Question: I'm writing a simple static library for myself recently. It include some ui control, macro, and additions of cocoa touch class, but there's something wrong with my code, and I don't know how to solve it.
I did these steps:
1. create a cocoa touch static library project named Orange, just for test.
2. add a NSObject subclass named MyMath, implement code.
3. add 2 files for NSArray addition, implement code.
4. move the project directory to "/".
5. create a window based application named TestOrange.
6. drag the Orange.xcodeproj into TestOrange.
7. set header search paths to "/Orange/Orange"
8. set Build Phases like the image bellow showed.
when i run the TestOrange, it can print the result of MyMath, but crash immediately.

MyMath can work, but NSArrayAdditions can't work. I think there's something wrong with NSArrayAdditions.
anyone encountered this problem before? please help me.
thanks in advance.
all code have listed here.
MyMath
'''
@interface MyMath : NSObject {
}
- (NSNumber*)AddA:(int)a B:(int)b;
@end
@implementation MyMath
- (NSNumber*)AddA:(int)a B:(int)b {
return [NSNumber numberWithInt:a+b];
}
@end
'''
NSArrayAdditions
'''
@interface NSArray (Additions)
- (NSNumber*)Double:(int)a;
@end
@implementation NSArray (Additions)
- (NSNumber*)Double:(int)a {
return [NSNumber numberWithInt:2*a];
}
@end
'''
use libOrange
'''
#import "TestOrangeAppDelegate.h"
#import "MyMath.h"
#import "NSArrayAdditions.h"
@implementation TestOrangeAppDelegate
@synthesize window=_window;
- (BOOL)application:(UIApplication *)application didFinishLaunchingWithOptions:(NSDictionary *)launchOptions
{
MyMath *mm = [[MyMath alloc] init];
NSLog(@"%@", [mm AddA:12 B:23]);
[mm release];
NSArray *ary = [[NSArray alloc] init];
NSLog(@"%@", [ary Double:13]);
[ary release];
[self.window makeKeyAndVisible];
return YES;
}
@end
'''
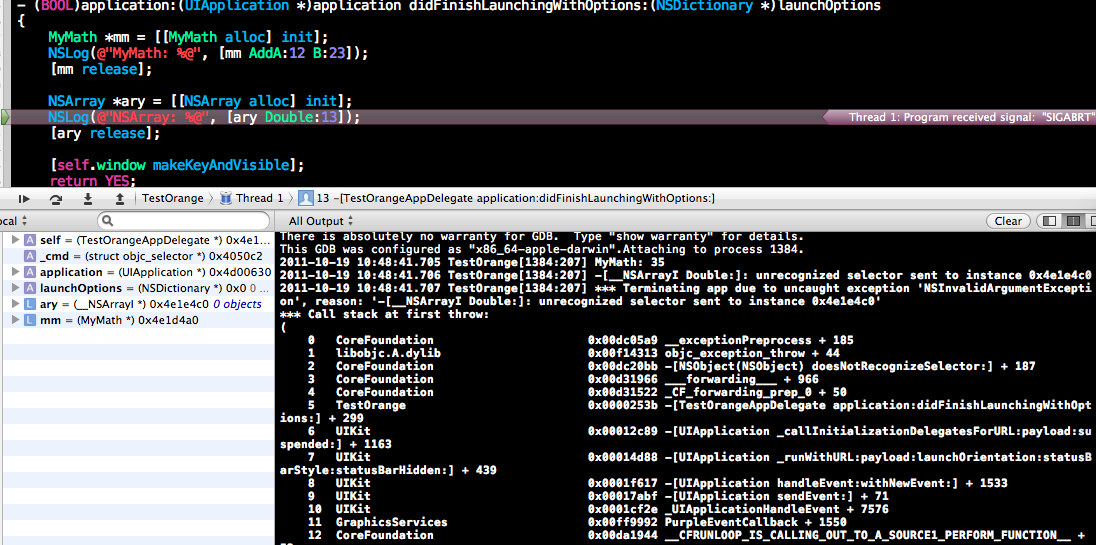
Answer: Try adding '-ObjC' and '-load_all' to your "other linker flags" in your build settings.
Basically, categories on framework classes don't necessarily get linked in unless you specify this flag.
'-load_all' will force the loading of all compiled classes, which solves the problem.